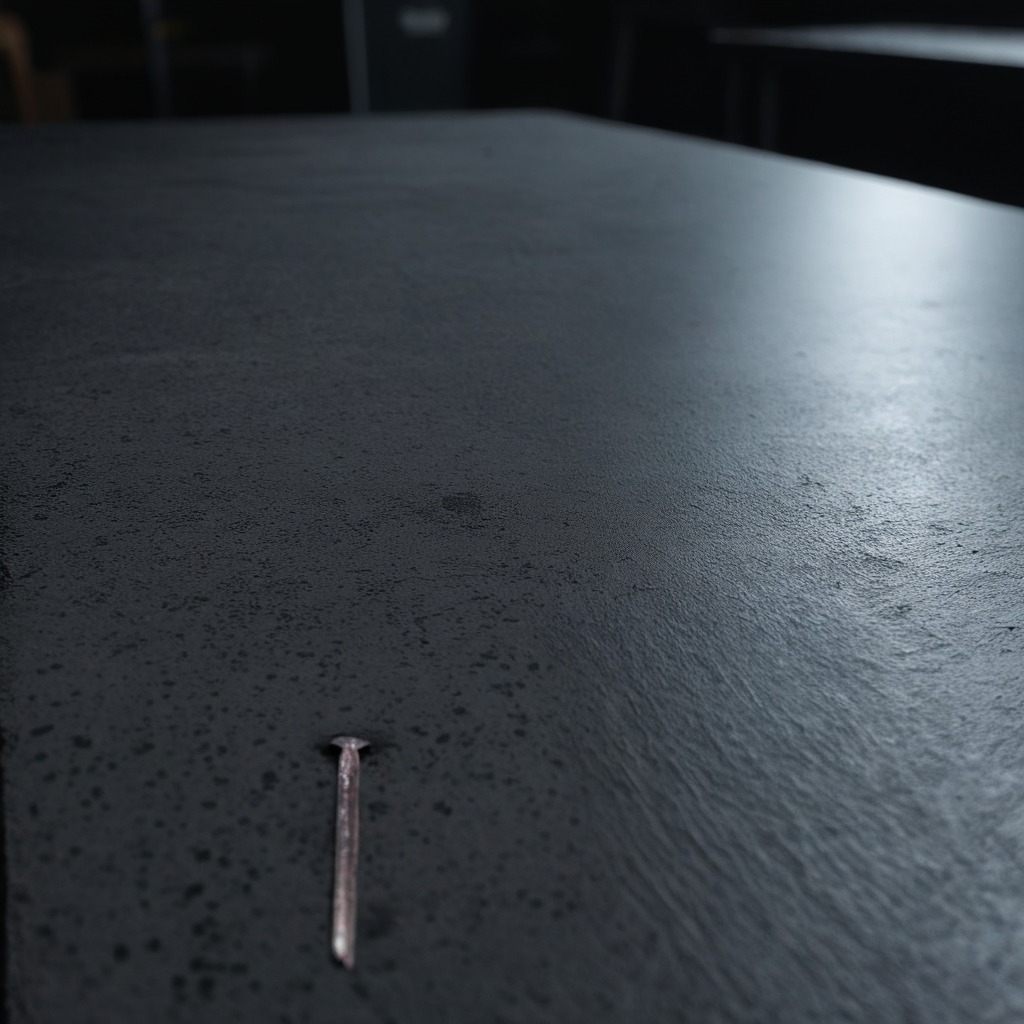
An iron nail is lying on the clean granite table inside a workshop at night.